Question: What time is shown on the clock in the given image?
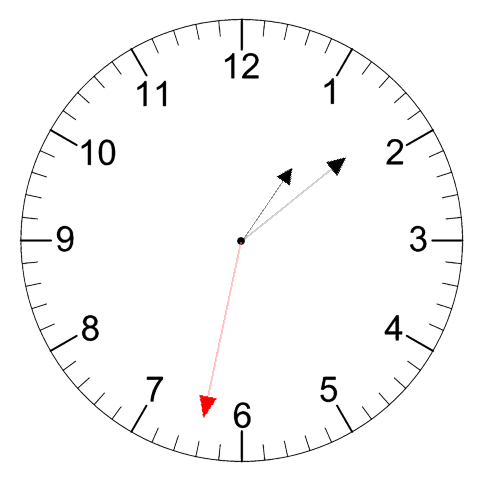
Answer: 01:08:32